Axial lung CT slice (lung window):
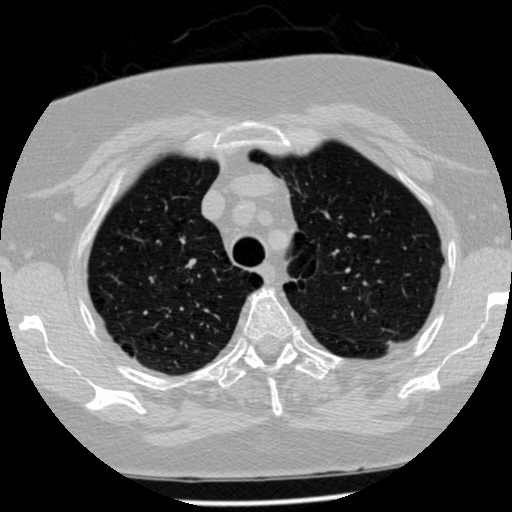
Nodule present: no